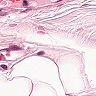
Metastatic tissue present: no